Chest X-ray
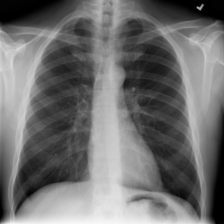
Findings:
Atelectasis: negative
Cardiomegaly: negative
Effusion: negative
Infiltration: negative
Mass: negative
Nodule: negative
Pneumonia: negative
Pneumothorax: negative
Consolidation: negative
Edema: negative
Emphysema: negative
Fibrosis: negative
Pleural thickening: negative
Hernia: negative